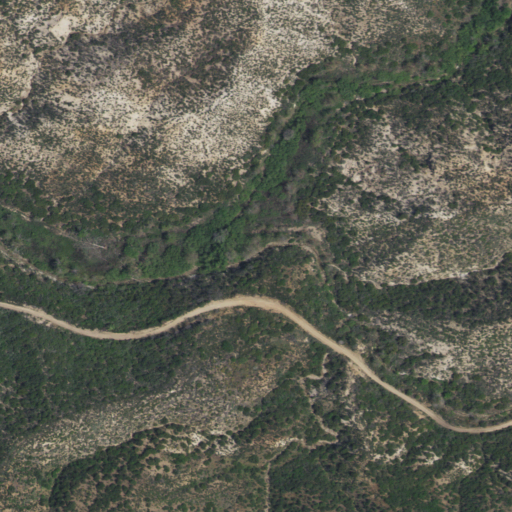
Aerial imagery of valley in California named Tule Canyon containing shrub, grassland, and open development